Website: lowes
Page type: payment
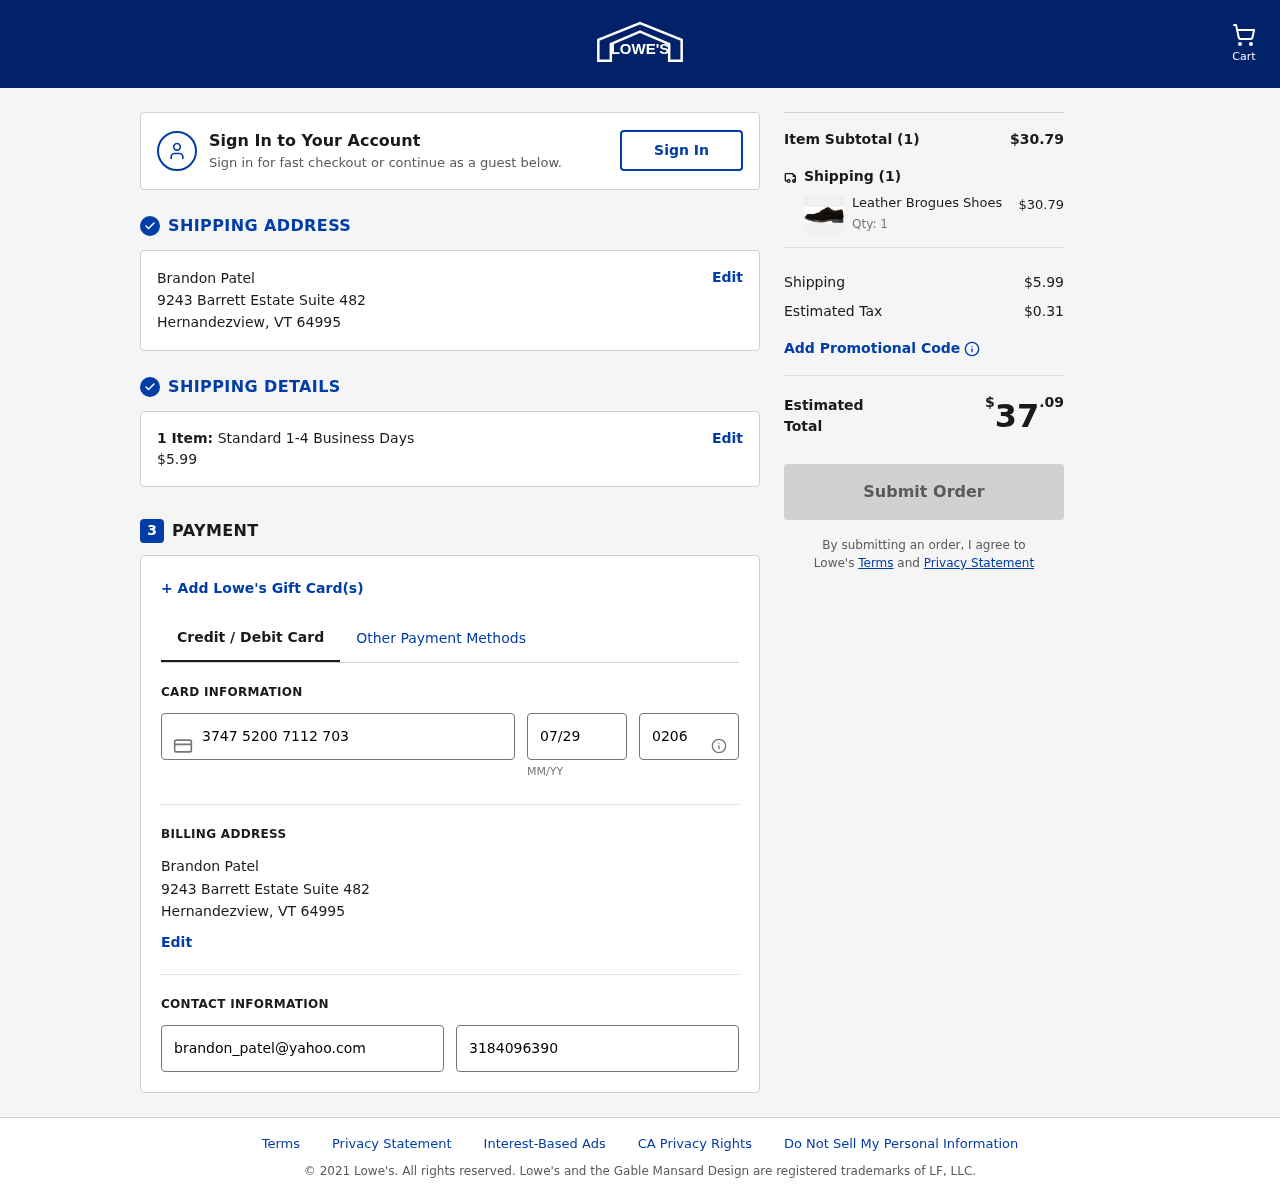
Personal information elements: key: PII_CARD_CVV
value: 0206
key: PII_CARD_EXPIRY
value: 07/29
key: PII_CARD_NUMBER
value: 3747 5200 7112 703
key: PII_CITY
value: Hernandezview
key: PII_EMAIL
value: brandon_patel@yahoo.com
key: PII_FULLNAME
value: Brandon Patel
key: PII_PHONE
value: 3184096390
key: PII_POSTCODE
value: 64995
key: PII_STATE_ABBR
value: VT
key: PII_STREET
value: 9243 Barrett Estate Suite 482
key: PII_FULLNAME2
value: Brandon Patel
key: PII_CITY2
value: Hernandezview
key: PII_STATE_ABBR2
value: VT
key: PII_POSTCODE_FULL
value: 64995
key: PII_POSTCODE_NUMERIC
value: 64995
Product elements: key: PRODUCT1_NAME
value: Leather Brogues Shoes
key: PRODUCT1_PRICE
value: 30.79
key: PRODUCT1_QUANTITY
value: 1
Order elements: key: ORDER_NUM_ITEMS
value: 1
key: ORDER_SHIPPING_COST
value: $5.99
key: ORDER_NUM_ITEMS2
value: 1
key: ORDER_SUBTOTAL
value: $30.79
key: ORDER_NUM_ITEMS3
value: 1
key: ORDER_SHIPPING_COST2
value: $5.99
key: ORDER_TAX
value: $0.31
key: ORDER_TOTAL
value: $37.09